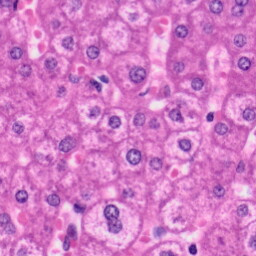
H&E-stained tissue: Liver